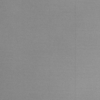
Label: dusty